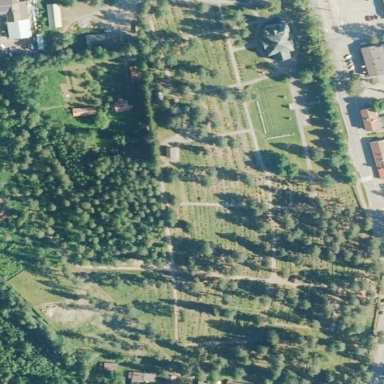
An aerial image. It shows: Cemetery.